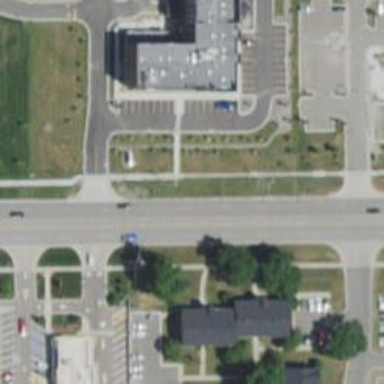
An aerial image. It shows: Traffic island located on footway.